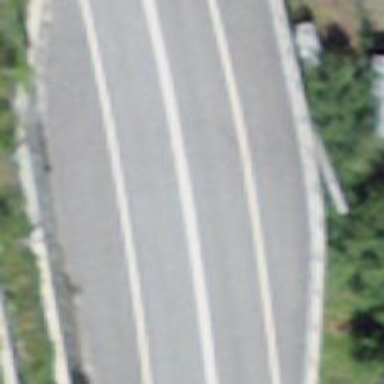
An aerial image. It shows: Asphalt road designated as trunk highway.